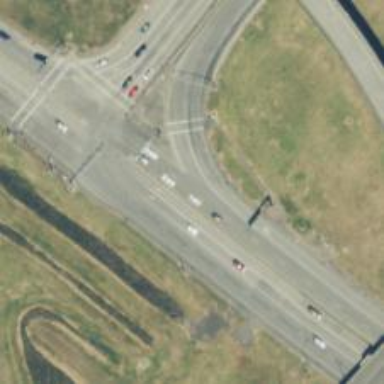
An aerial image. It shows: Primary highway that is also expressway.